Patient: sex F, age 70
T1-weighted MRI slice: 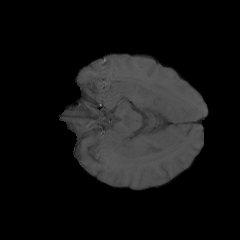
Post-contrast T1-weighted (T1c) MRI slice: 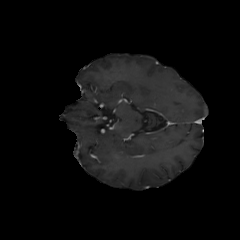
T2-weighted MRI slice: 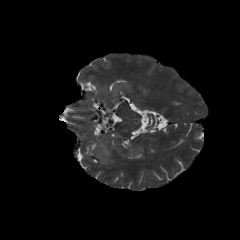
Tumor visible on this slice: yes
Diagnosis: Glioblastoma, IDH-wildtype
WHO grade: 4